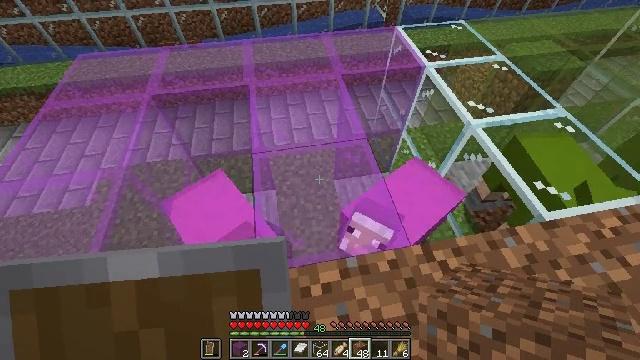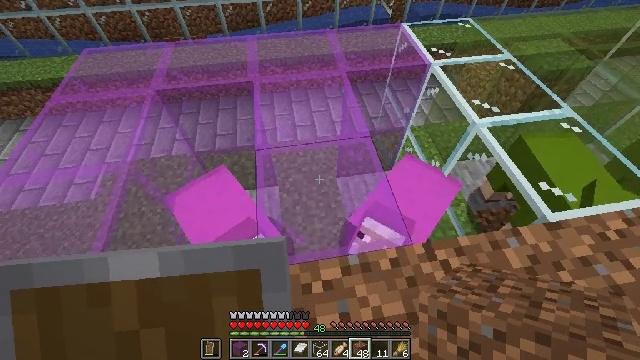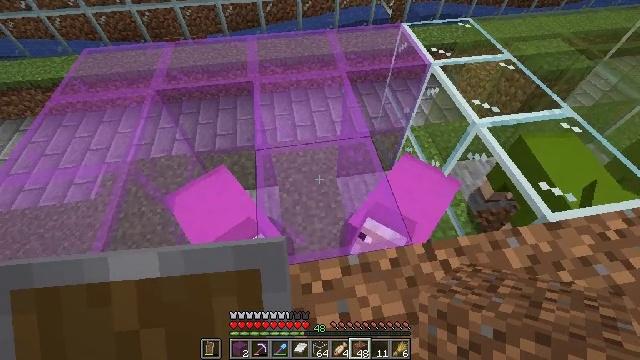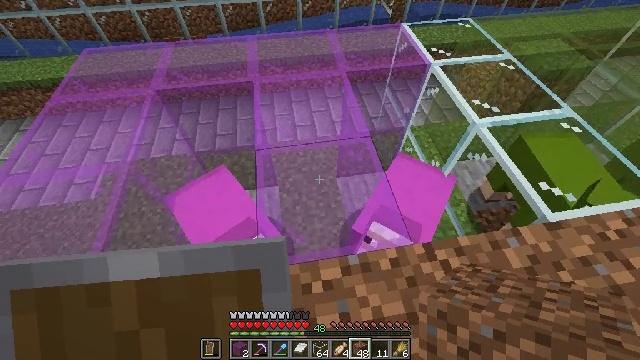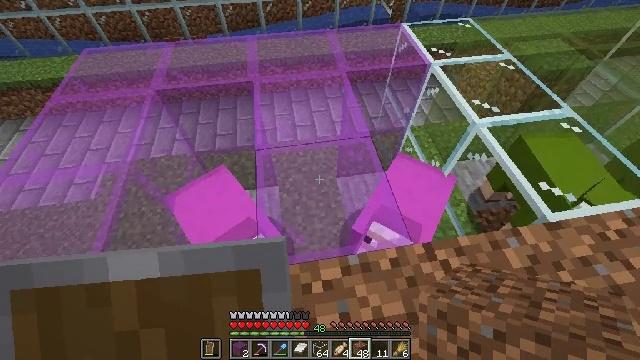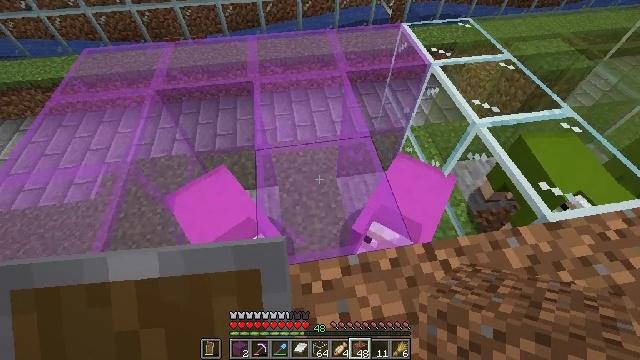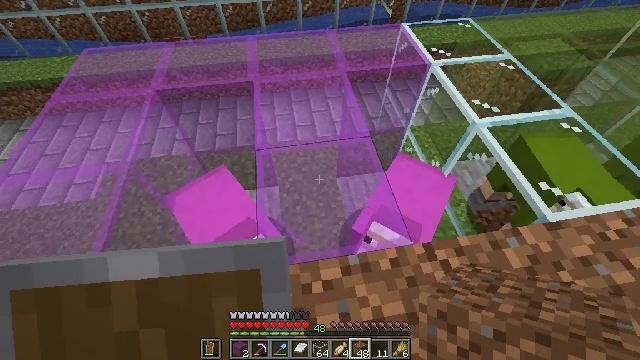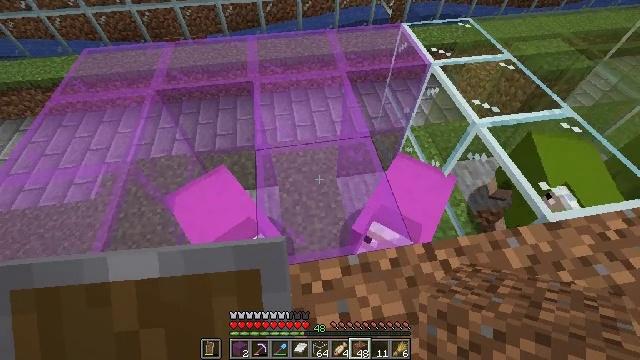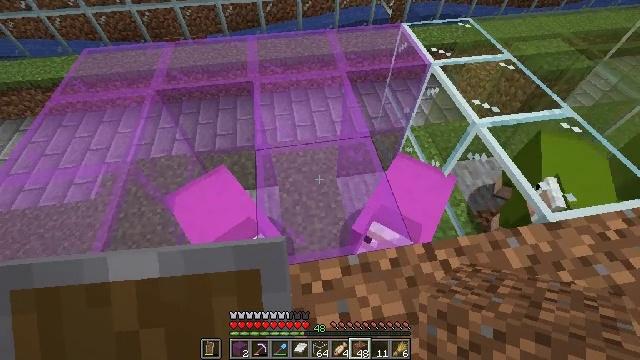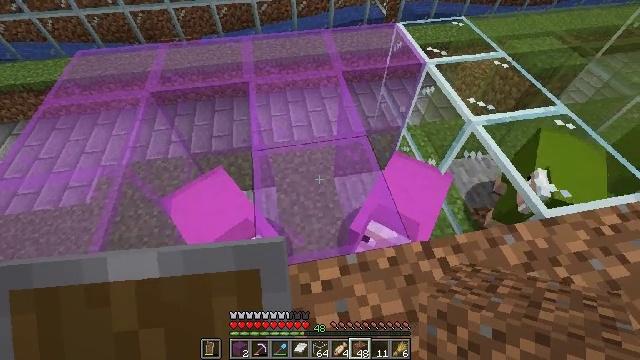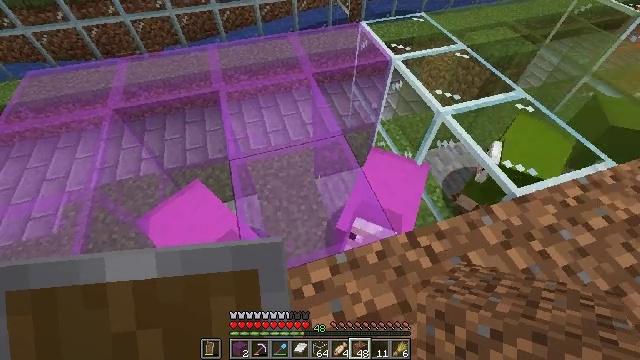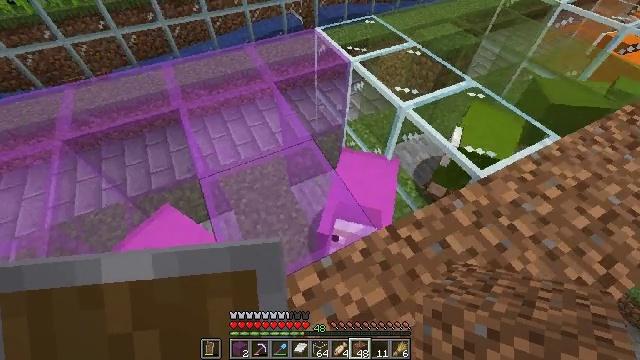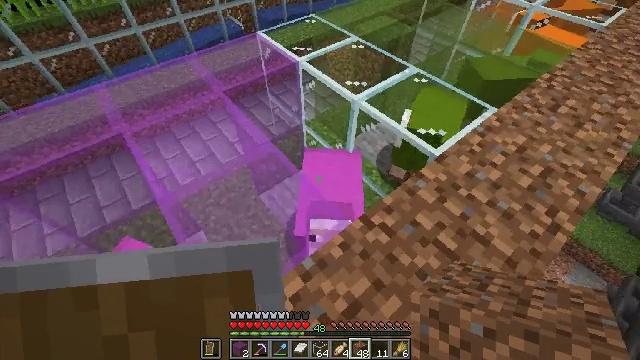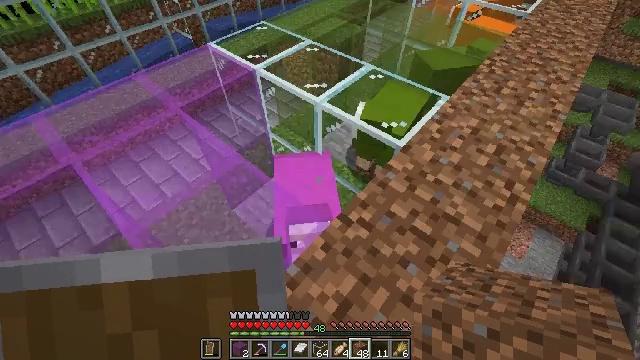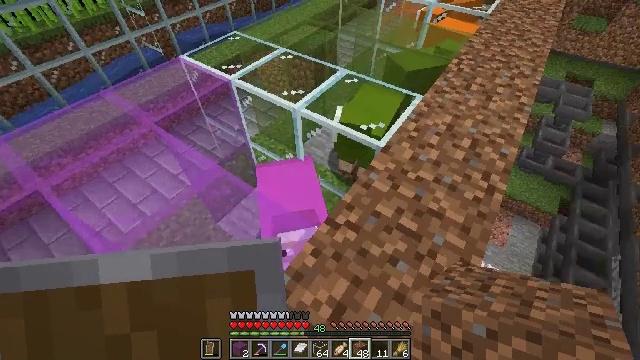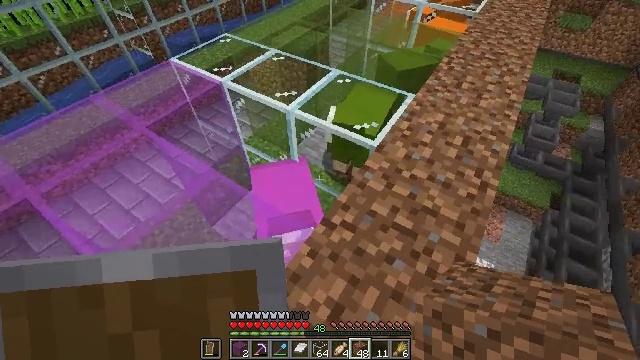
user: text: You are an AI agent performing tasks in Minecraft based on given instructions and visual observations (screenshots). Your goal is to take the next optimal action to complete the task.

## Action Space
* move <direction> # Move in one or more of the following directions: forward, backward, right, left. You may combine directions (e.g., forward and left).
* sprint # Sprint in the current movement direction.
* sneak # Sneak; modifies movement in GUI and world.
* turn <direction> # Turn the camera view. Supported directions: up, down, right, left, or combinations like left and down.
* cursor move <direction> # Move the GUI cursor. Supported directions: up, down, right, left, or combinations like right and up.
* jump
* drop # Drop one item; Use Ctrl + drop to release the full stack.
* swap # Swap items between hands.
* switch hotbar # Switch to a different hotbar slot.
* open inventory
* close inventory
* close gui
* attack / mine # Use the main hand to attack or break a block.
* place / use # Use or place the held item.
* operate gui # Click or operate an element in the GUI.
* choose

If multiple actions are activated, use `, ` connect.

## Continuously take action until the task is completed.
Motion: motion action
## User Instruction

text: Use the crafting table to make orange stained glass.
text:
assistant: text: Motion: turn left
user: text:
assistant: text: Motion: no_op
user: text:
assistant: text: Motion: no_op
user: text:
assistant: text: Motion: no_op
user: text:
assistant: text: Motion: no_op
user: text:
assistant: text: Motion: no_op
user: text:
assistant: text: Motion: no_op
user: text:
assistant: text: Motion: no_op
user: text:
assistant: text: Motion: turn right
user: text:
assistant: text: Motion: turn right
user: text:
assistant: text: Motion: turn right and up
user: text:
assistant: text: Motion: turn right
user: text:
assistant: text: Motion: turn right
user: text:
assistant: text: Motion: turn right and up
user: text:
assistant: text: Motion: turn right
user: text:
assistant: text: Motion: no_op
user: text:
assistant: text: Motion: turn right
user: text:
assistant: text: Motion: turn right
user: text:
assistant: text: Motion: turn right
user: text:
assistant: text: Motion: turn right and up
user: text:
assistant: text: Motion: turn right
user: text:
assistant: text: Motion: turn right
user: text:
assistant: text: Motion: turn right
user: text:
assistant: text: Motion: turn up
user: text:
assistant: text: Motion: turn up
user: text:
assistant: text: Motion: turn up
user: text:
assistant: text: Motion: turn up
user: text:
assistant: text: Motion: turn up
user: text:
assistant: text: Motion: no_op
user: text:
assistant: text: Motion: no_op